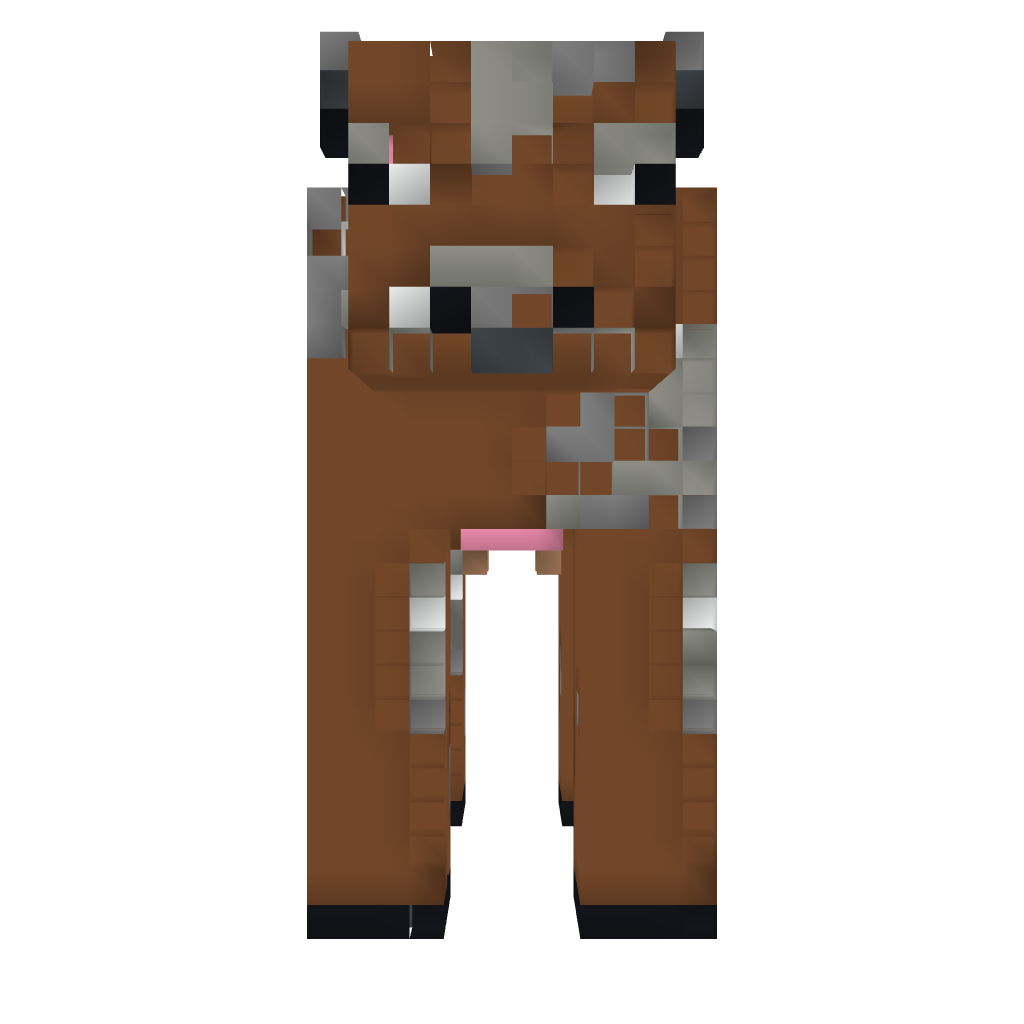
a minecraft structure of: It's a Cow.